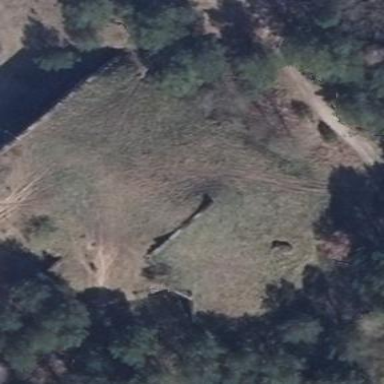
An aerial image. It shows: Bunker.